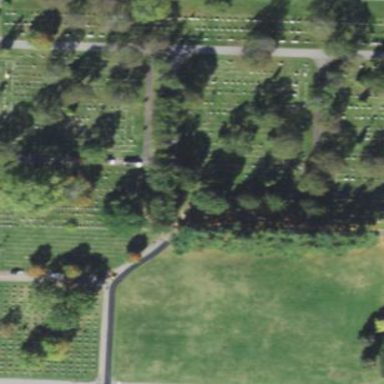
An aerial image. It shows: Historic memorial located in graveyard.